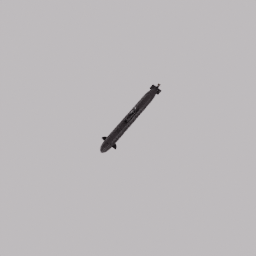
Label: mechanical